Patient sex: M
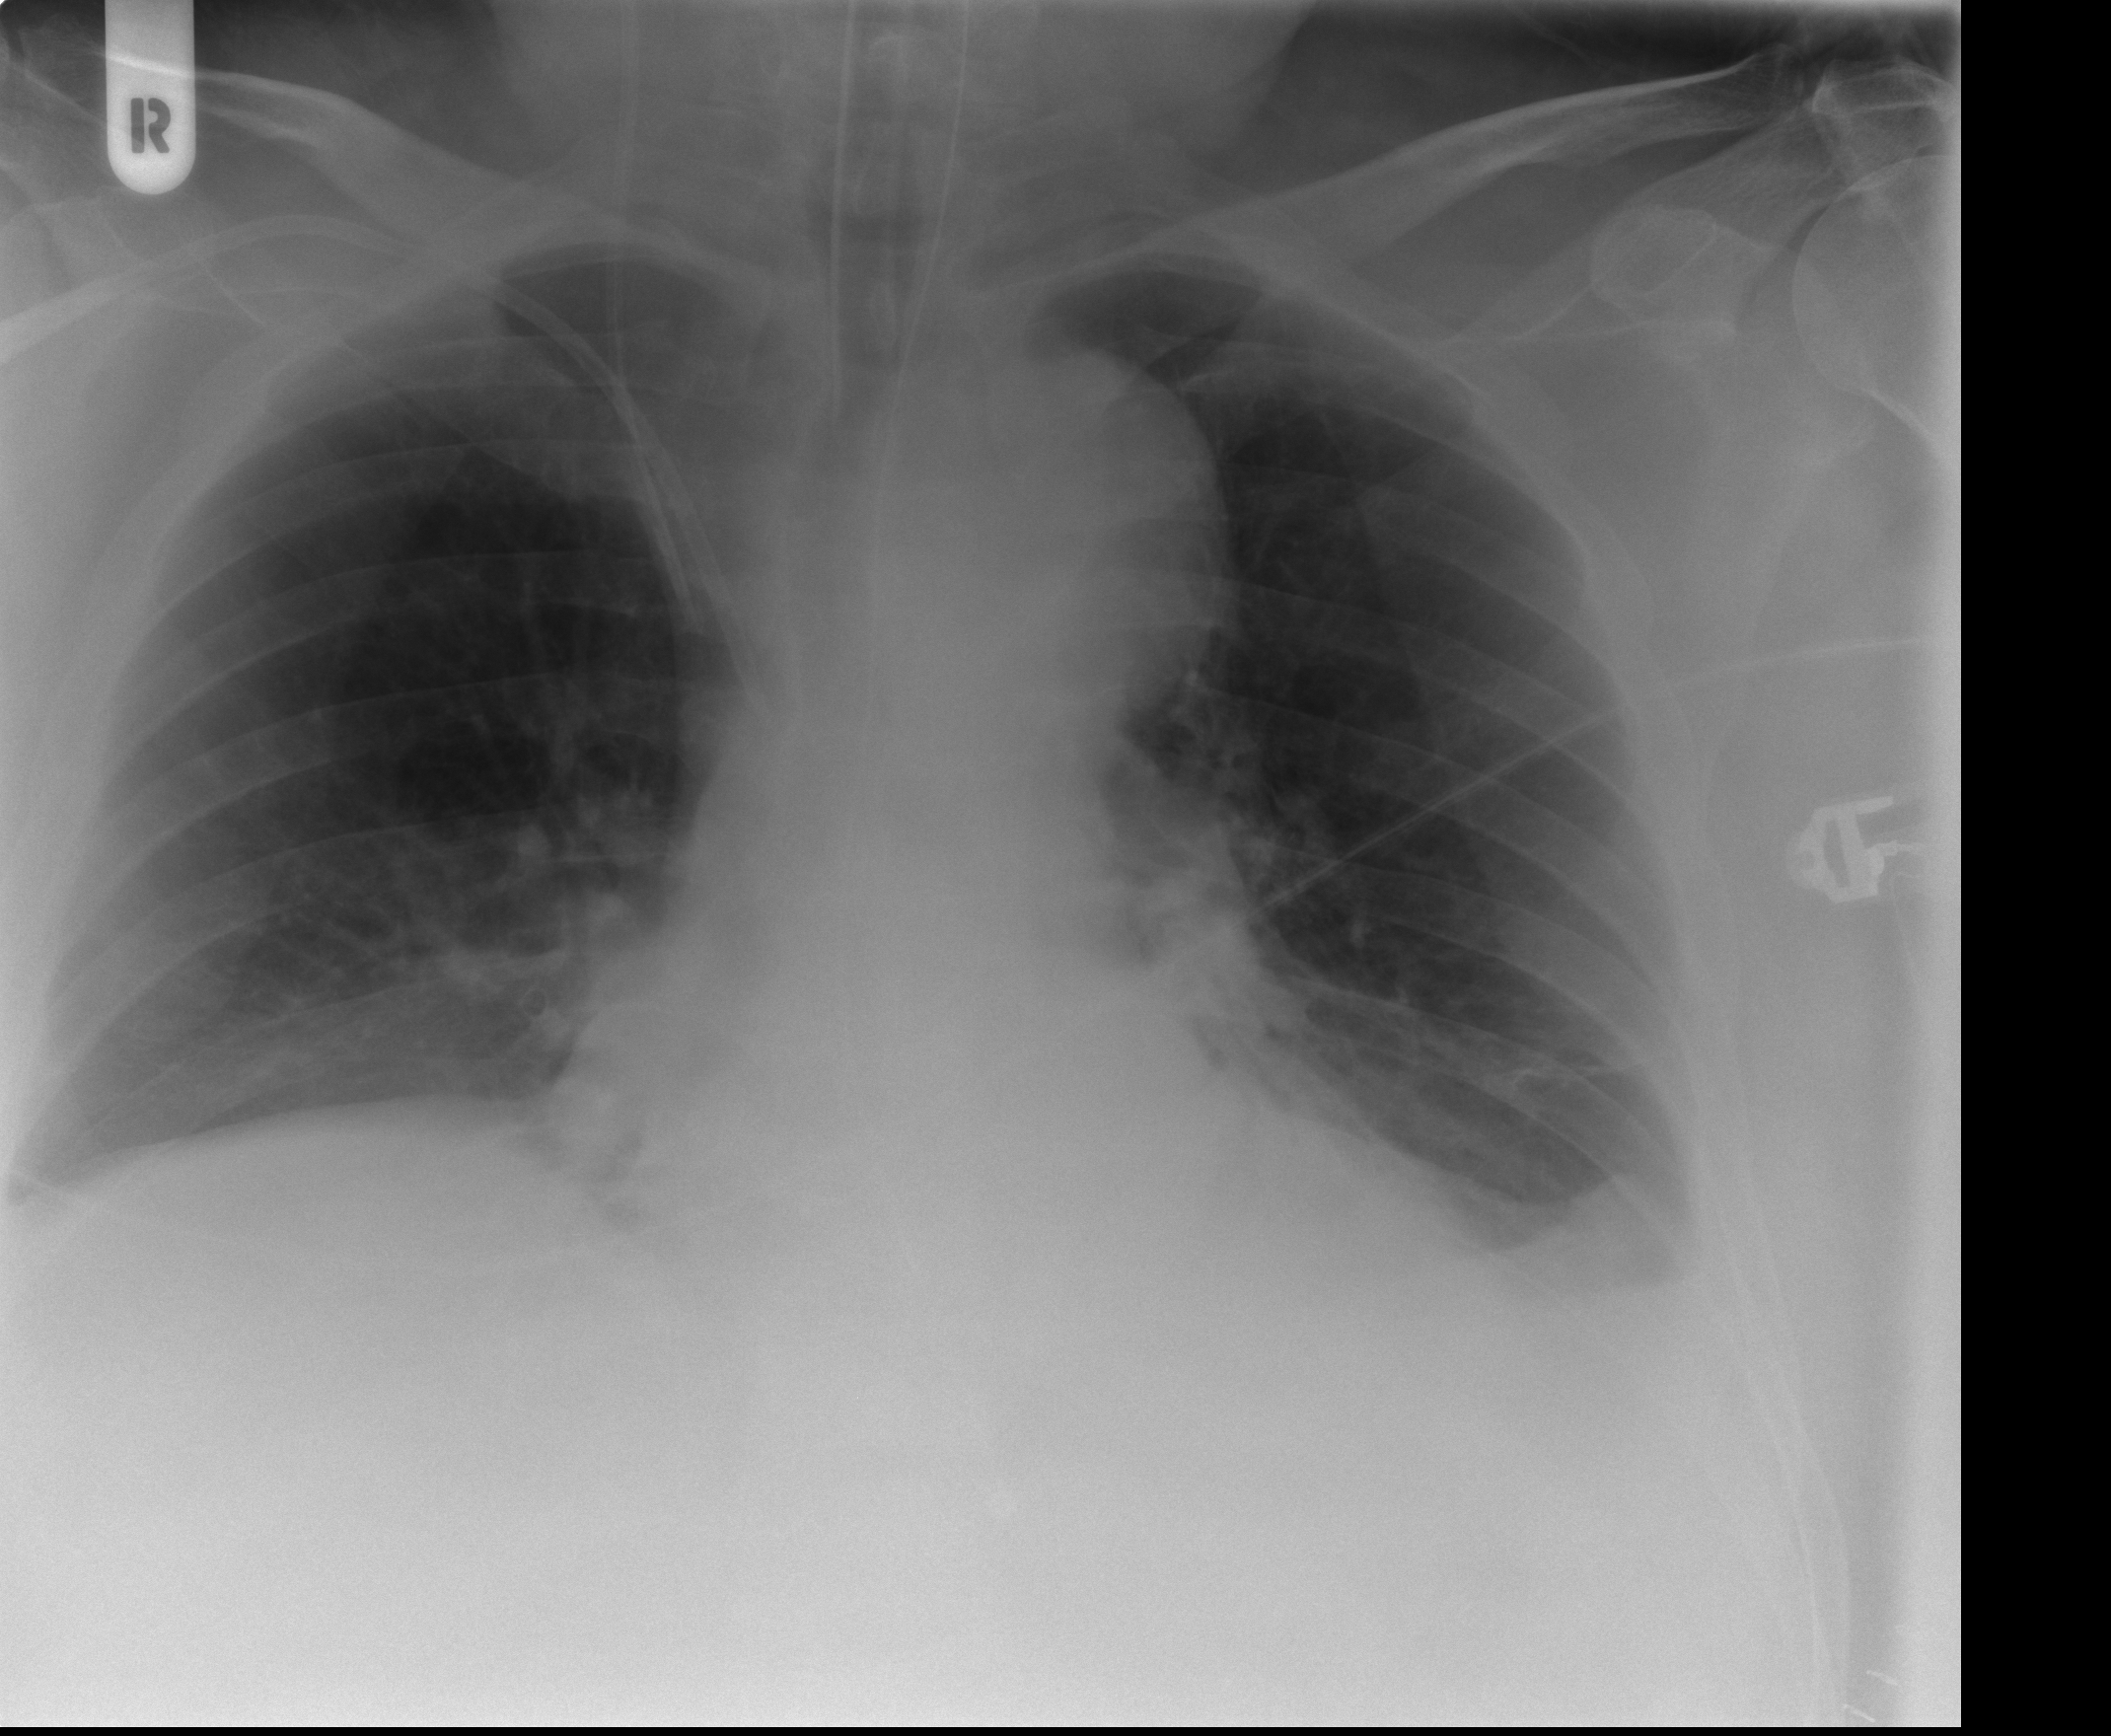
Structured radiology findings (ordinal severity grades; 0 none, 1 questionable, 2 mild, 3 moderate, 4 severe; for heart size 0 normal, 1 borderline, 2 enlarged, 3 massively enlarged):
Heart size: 0
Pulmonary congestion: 2
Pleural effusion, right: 1
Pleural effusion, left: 2
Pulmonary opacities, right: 0
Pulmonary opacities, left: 2
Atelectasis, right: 1
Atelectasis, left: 2